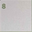
Piece: xx